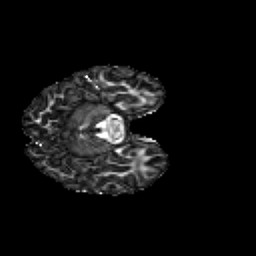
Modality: FA
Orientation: axial
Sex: male
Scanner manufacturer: siemens
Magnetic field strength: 3 T
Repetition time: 5 s
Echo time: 0.071 s